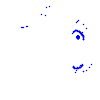
Particle: kaon